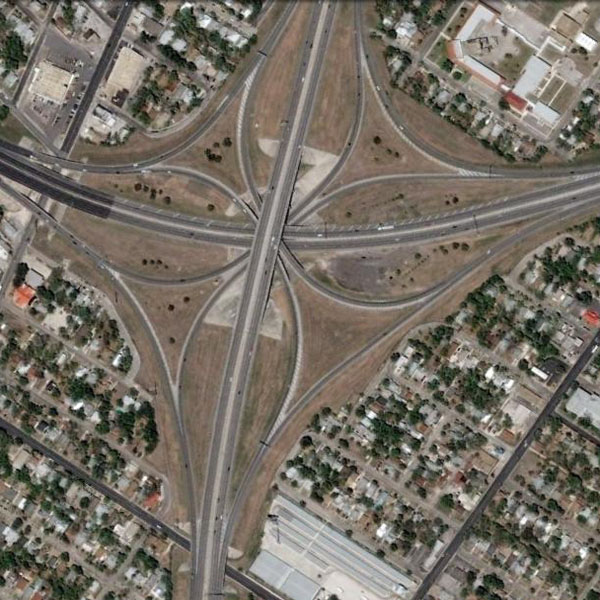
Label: Viaduct